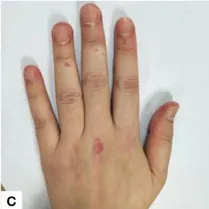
(A-C) Erythema around the nail and insignificant Gottron's signs can be seen on the patient's hands.
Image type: medical_photograph (skin_photograph)